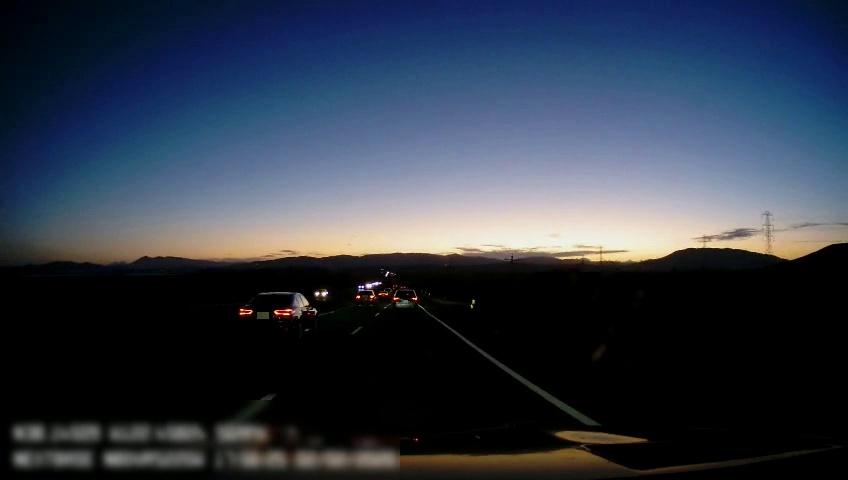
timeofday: Dusk/Dawn/Twilight
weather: Sunny
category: Drivable Space
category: Vehicles | Car
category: Vehicles | Car
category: Vehicles | SUV
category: Vehicles | SUV
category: Vehicles | Car
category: Lanes | Alternate Lane
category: Lanes | Current Lane
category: Lanes | Current Lane